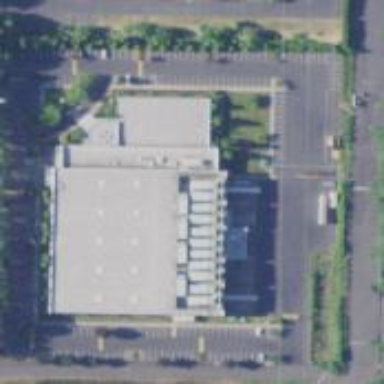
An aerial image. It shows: Building.